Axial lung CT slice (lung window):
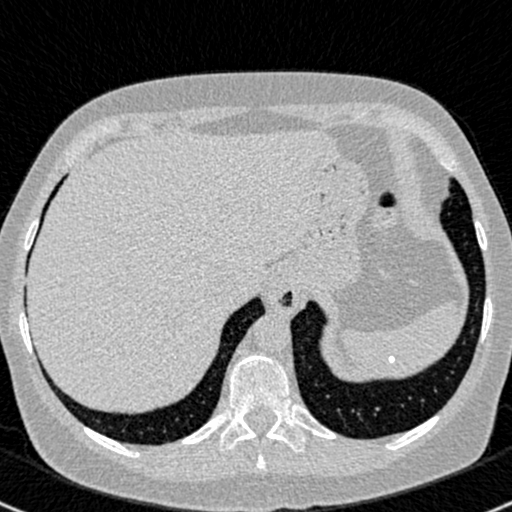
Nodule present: no